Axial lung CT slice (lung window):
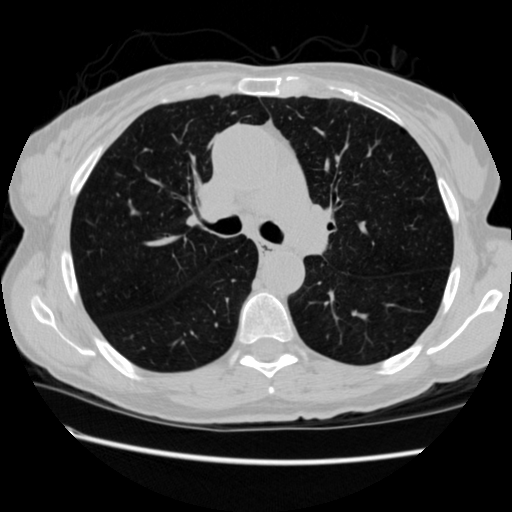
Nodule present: no